Field crop: maize
Growth stage: 1
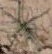
Species: salsola